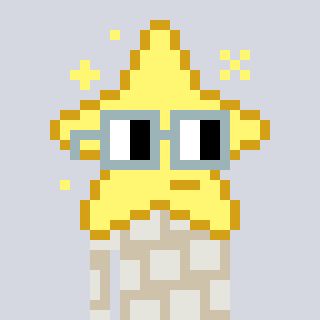
a pixel art character with square dark gray glasses, a star-shaped head and a bege-colored body on a cool background